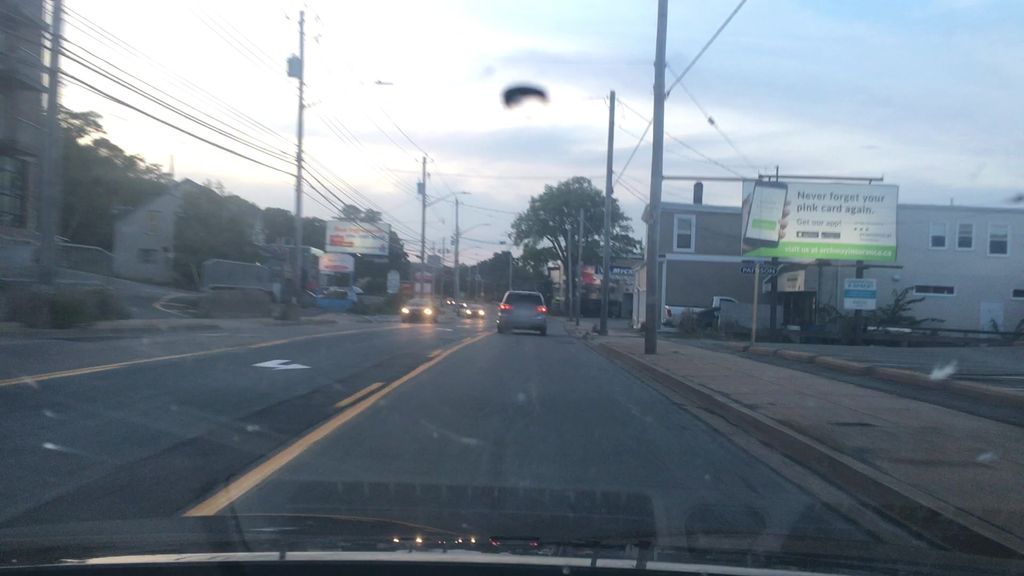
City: halifax